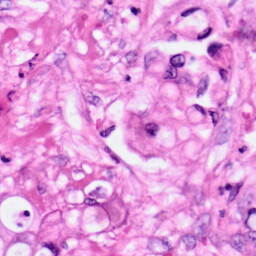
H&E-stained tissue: Pancreatic